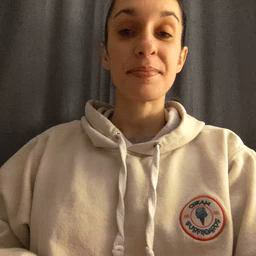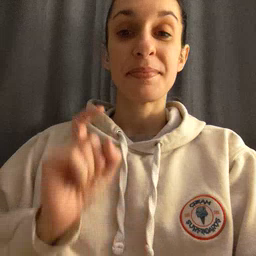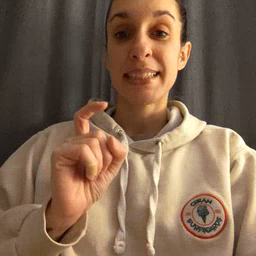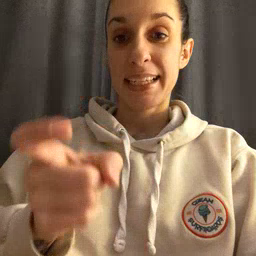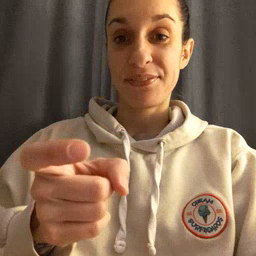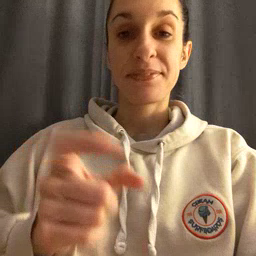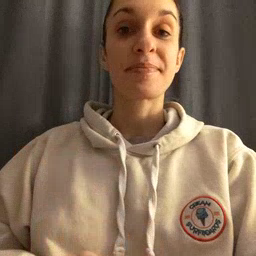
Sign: gift